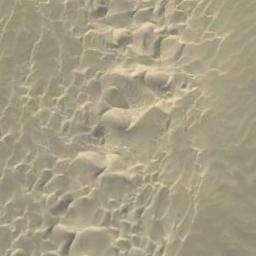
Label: desert